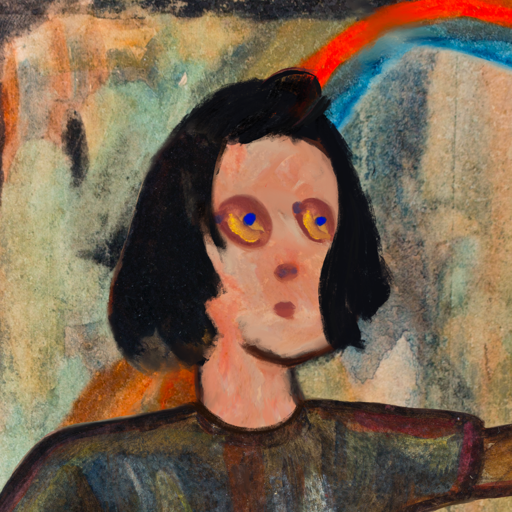
Background: Childish, Head And Neck Side: Roy_Bahadur, Face Side: Mother_And_Son_Son, Bust: Mosgoul, Hair Side: Mosgoul, Head Accessory: Blank, Second Necklace: Blank, Necklace: Blank, Baby: Blank